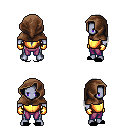
a pixel art fantasy rpg character, male body template, dark elf, purple skin, gold chest armor, magenta pants, gray ponytail hairstyle, cloth hood, gold gloves, black slippers, four views (front, back, left, right), 2x2 character sprite sheet, small pixel art, hard edges, no anti-aliasing